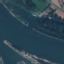
Label: River